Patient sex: M
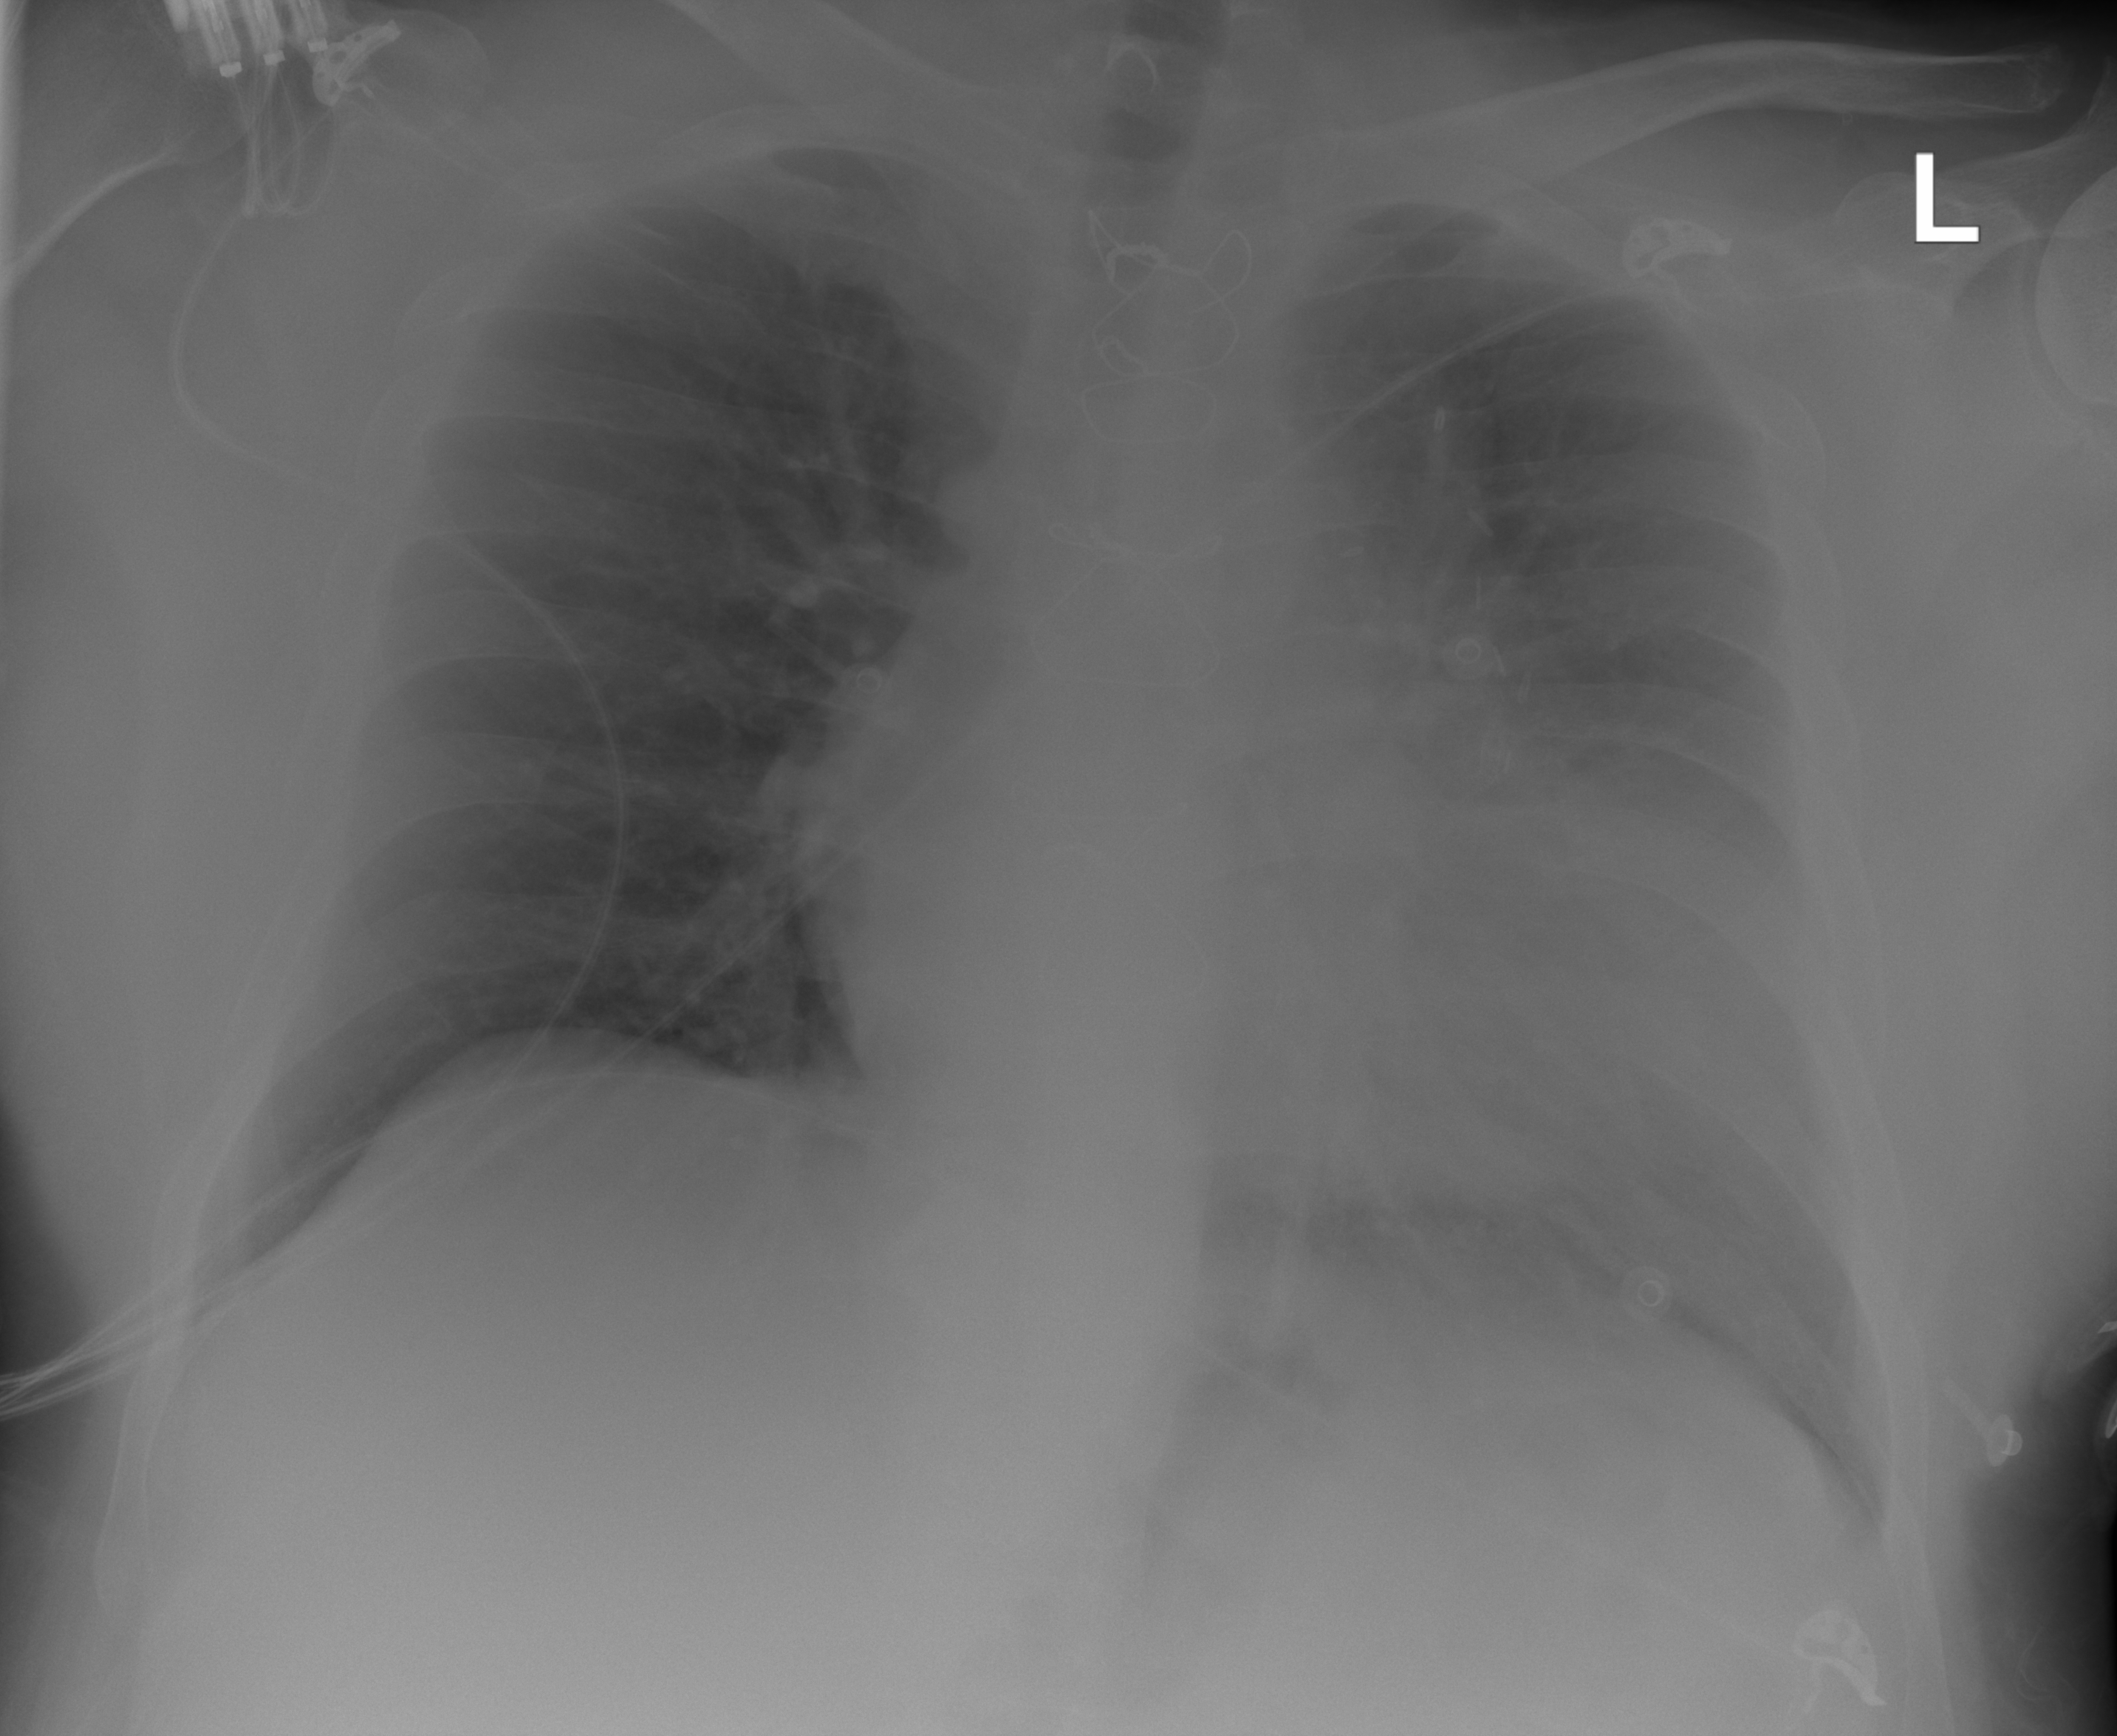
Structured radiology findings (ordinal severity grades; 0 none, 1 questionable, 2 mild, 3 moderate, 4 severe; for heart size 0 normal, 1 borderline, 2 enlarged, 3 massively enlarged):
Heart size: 2
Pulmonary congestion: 0
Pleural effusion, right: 0
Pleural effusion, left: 1
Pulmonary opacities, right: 0
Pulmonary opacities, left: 2
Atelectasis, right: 0
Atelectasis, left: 0